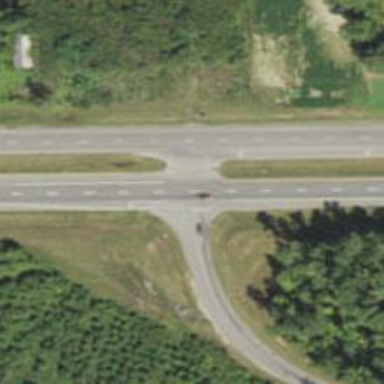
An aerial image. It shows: This image shows trunk highway that functions as expressway.